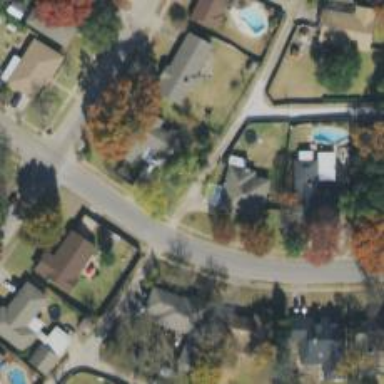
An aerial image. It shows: Alley classified as service road.